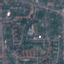
Land use / land cover class: Residential